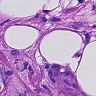
Metastatic tissue present: yes